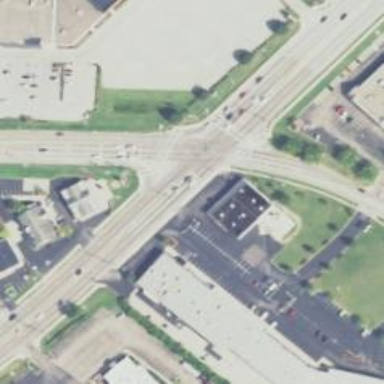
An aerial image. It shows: Marked road crossing.